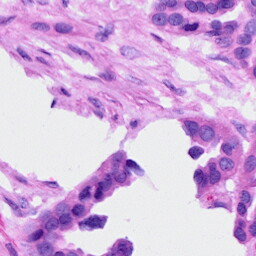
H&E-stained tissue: Ovarian